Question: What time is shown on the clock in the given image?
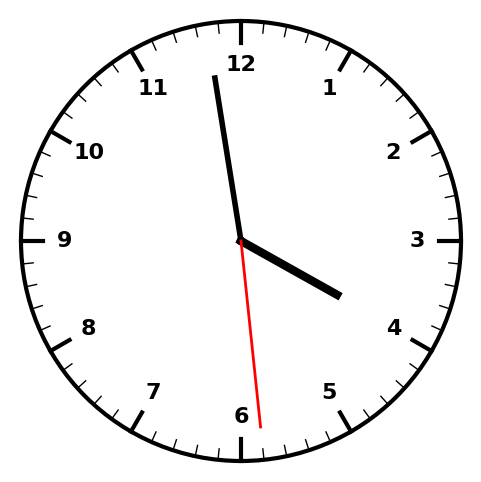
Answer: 03:58:29